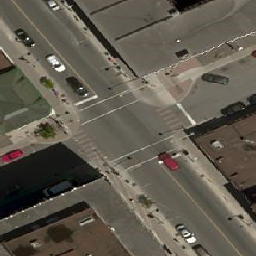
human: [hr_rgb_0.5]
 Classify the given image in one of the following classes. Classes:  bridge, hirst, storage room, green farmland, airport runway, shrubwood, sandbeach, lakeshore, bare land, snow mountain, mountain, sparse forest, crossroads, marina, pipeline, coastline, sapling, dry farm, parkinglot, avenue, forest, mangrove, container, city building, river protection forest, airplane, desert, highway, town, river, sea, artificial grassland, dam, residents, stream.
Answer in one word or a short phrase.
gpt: crossroads